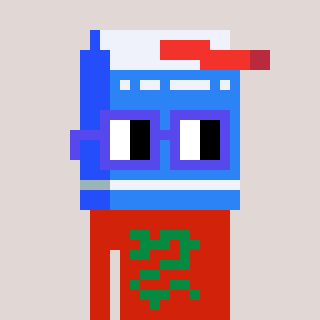
a pixel art character with square blue glasses, a milk-shaped head and a red-colored body on a warm background